Interaction volume radius: 5 \u00c5
Interaction volume height: 10 \u00c5
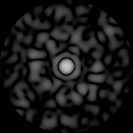
Disorder parameter: 0.7671